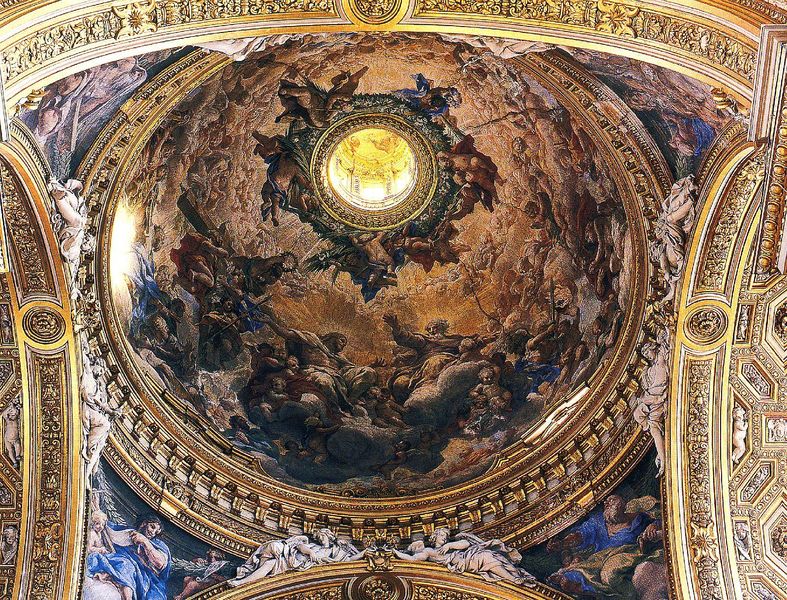
Titel: Intercessio Christi vor Gottvater, Jesaia und Jeremia
Künstler: Pietro da Cortona
Standort: Rom, Santa Maria in Vallicella (Santa Nuova) (EU - I - Latium)
Schlagwörter: blau, gott, wolken, gelb, fenster, laterne, licht, malerei, wand, barock, kirche, sonne, gold, decke, kreis, pferd, engel, figuren, kuppel, wandmalerei, stuck, gewölbe, medaillon, dom, loch, zwickel, kathedrale, rom, jesus, jüngstes gericht, fresken, konsolen, deckengemälde, fresko, petersdom, vierung, pendentif, medaillons, frsko, gurtbogen, gurtbögen, laterna